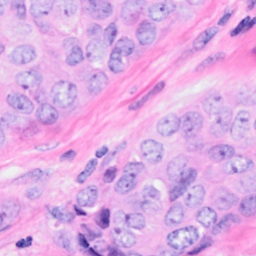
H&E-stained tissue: Breast